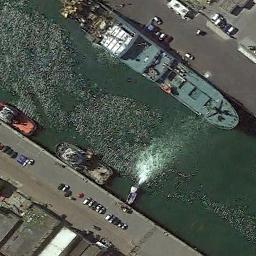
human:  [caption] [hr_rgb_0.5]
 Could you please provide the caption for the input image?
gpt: The ship and several boats are docked at the dock and some cars are parked at the dock .

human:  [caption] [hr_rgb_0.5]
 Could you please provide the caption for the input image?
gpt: There are three ships in the green water on the shore .

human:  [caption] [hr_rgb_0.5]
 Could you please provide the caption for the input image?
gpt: There are many cars on the dock beside the ship .

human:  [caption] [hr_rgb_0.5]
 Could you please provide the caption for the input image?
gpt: Several green, Orange and white ships docked at the dock .

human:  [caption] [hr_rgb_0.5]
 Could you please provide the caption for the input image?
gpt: The green ship is at the harbor .